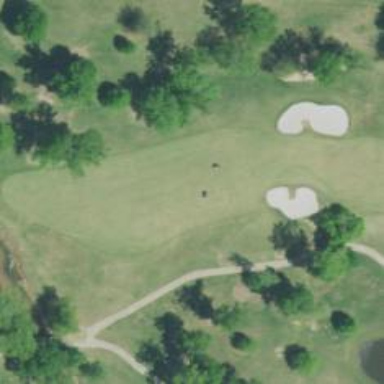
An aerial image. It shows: Golf hole.